Question: In my app, I have a 'UITextView'. When I key in data in the 'UITextView', the words are not getting completely filled in the 'UITextview'. There is a boundary within the 'UITextView' and the words scroll up as I key in the words. Is there a setting which I am missing in 'UITextView'. Please let me know. Please find the screenshot below

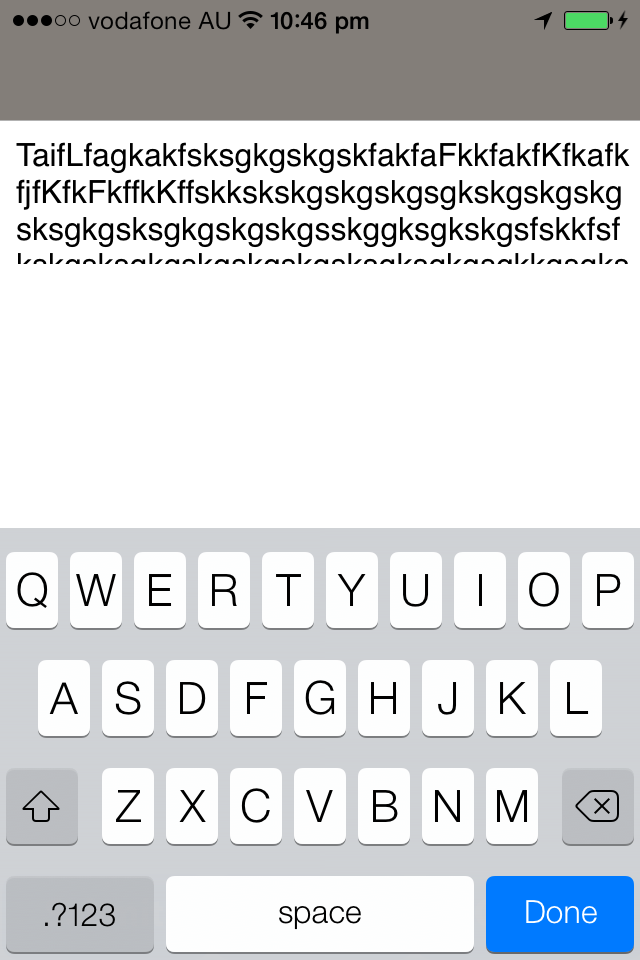
Answer: You can set a frame and a 'contentSize' as it inherits from the 'UIScrollView' to make it bigger. I do not have access to IDE right now but something like this should work:
'''
myTextView.frame = CGRectMake(10,10,300,300);//example values
myTextView.contentSize = CGSizeMake(300,300);//example values
'''
but sooner or later you want be able to see the whole text on the screen and you will need to scroll anyway.
You can also change this values while user is typing by using some <URL>